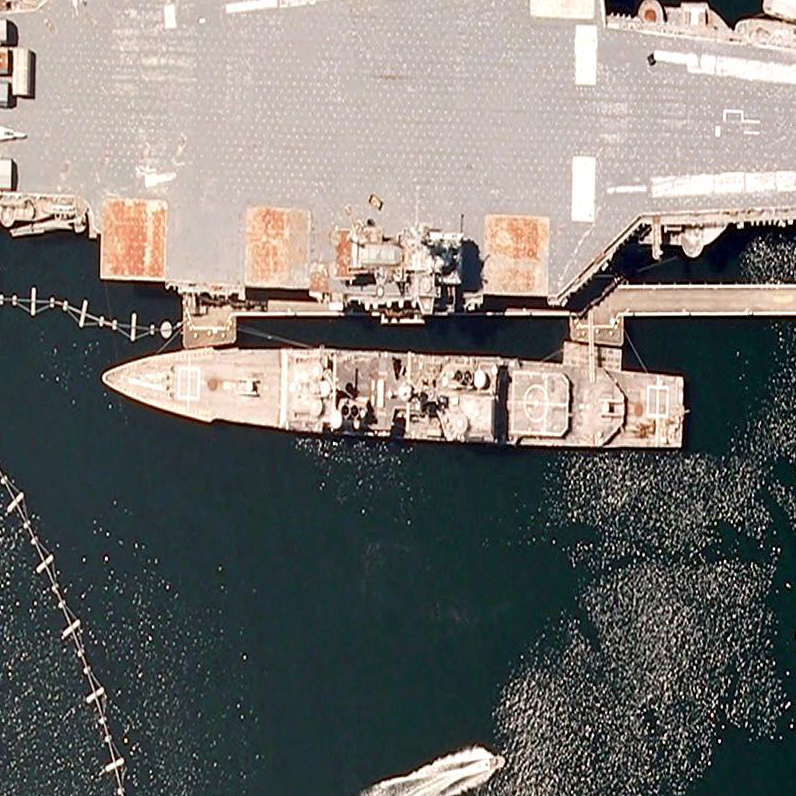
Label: cruiser